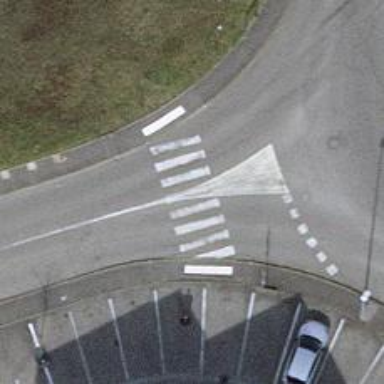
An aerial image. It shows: Zebra crossing on the road.